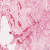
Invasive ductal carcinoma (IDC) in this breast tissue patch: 0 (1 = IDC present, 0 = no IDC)